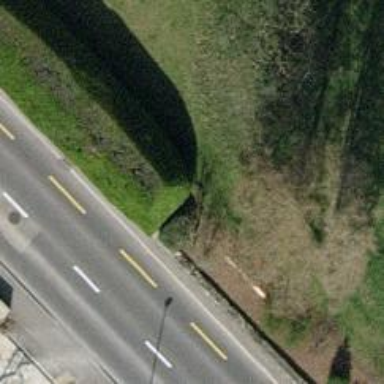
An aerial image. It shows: Hedge acting as barrier.